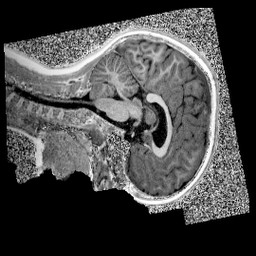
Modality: UNIT1
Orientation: sagittal
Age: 9
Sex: female
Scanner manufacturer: siemens
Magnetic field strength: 3 T
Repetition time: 4 s
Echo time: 0.00299 s